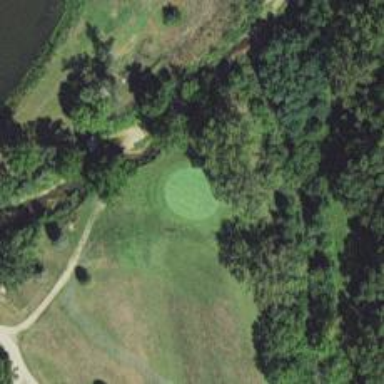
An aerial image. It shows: View of golf hole.